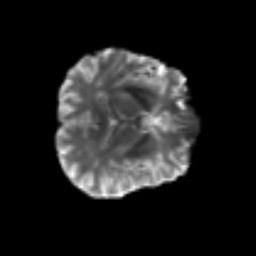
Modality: T2w
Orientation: axial
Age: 55
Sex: male
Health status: ill
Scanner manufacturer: siemens
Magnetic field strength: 3 T
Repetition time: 8.7 s
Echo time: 0.11 s